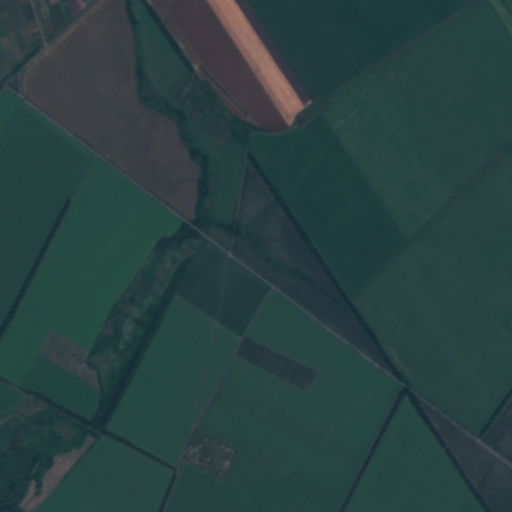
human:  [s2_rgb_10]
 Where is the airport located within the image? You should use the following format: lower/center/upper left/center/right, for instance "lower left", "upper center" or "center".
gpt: The airport is located in the upper right of the image.
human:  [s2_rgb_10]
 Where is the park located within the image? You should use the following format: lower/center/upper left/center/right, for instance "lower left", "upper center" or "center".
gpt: The park is located in the upper left of the image.
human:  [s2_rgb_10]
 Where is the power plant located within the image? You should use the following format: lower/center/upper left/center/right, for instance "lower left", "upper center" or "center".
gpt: There is no power plant in the image.